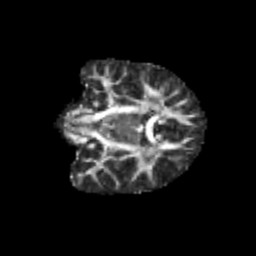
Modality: FA
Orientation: coronal
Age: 11
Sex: female
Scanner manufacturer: siemens
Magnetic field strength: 3 T
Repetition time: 3.8 s
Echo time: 0.07 s